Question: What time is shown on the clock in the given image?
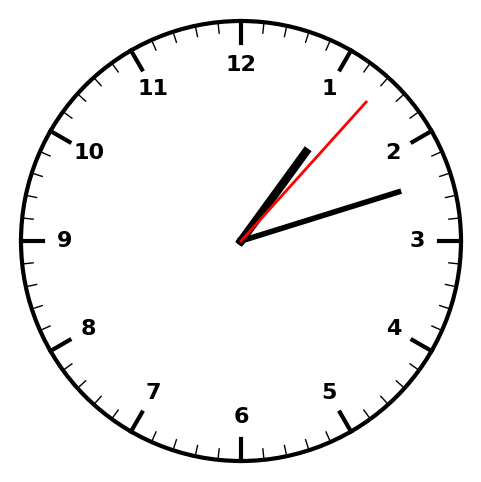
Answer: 01:12:07